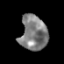
Tissue: prostate
Cell type: Fibroblasts
Senescence score: 0.7124
Nuclear area (px): 923
Mean DAPI intensity: 127.101